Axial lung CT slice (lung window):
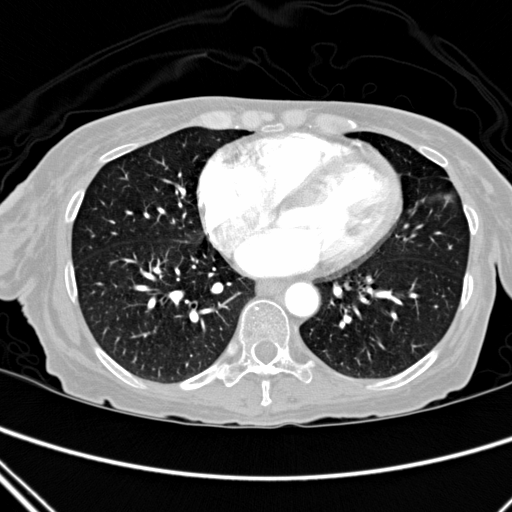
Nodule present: no